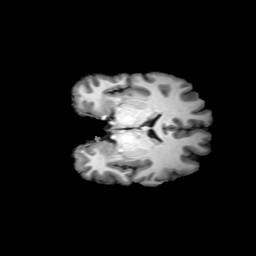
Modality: T1w
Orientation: coronal
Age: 33
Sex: male
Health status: ill